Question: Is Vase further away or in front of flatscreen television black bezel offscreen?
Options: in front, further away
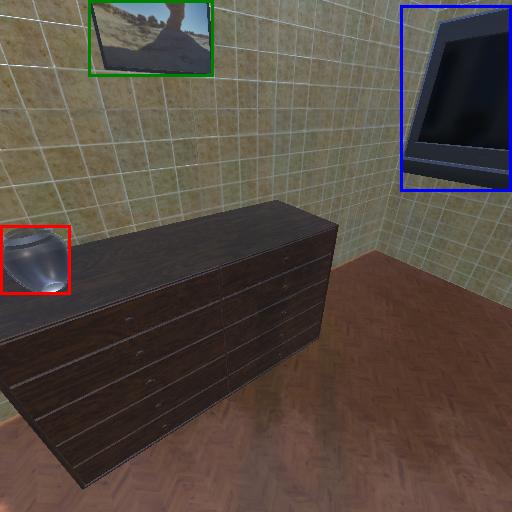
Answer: in front